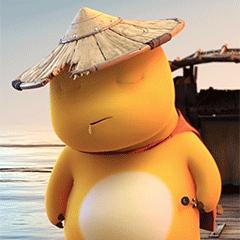
Label: nailong